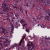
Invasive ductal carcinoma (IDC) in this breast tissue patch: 1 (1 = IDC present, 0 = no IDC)